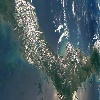
Label: land